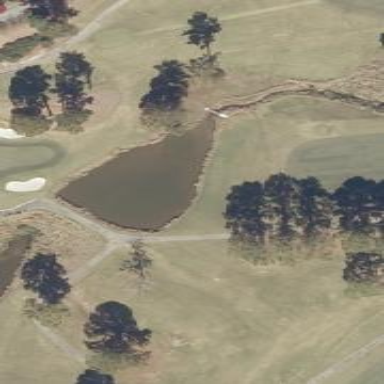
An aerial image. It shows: Water hazard on golf course. The hazard is natural water feature.